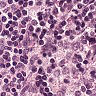
Metastatic tissue present: no